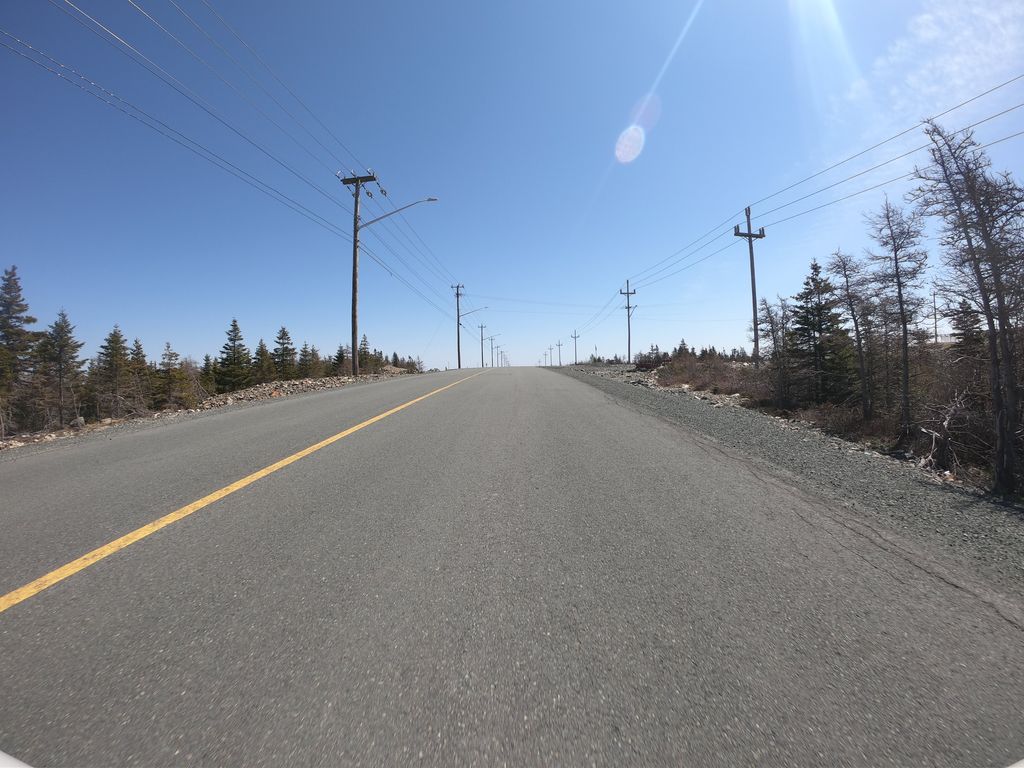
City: st_johns